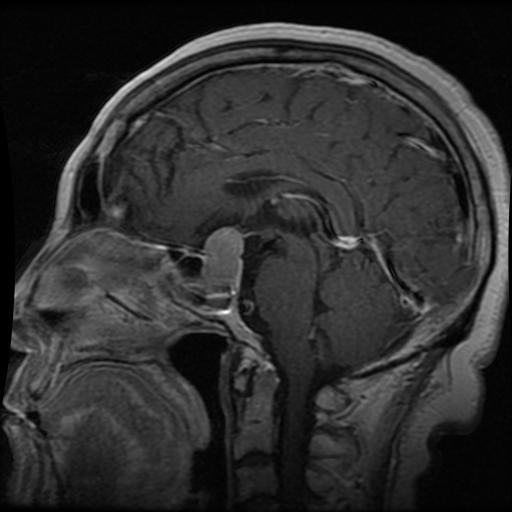
Label: pituitary